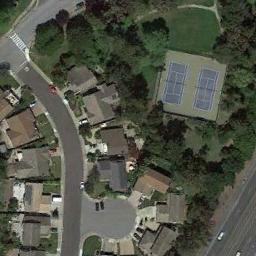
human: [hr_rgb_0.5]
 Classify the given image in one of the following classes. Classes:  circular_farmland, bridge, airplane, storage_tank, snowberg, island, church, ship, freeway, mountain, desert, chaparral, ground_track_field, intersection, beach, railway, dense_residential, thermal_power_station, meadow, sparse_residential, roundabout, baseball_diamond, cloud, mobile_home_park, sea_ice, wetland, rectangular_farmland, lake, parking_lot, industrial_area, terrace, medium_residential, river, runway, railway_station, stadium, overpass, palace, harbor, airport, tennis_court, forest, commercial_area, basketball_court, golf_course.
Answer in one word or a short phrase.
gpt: tennis_court